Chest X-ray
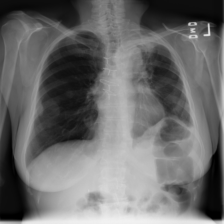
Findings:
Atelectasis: negative
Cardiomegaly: negative
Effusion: negative
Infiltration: negative
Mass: positive
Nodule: negative
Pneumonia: negative
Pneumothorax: negative
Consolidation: positive
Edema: negative
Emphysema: negative
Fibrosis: negative
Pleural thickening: negative
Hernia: negative